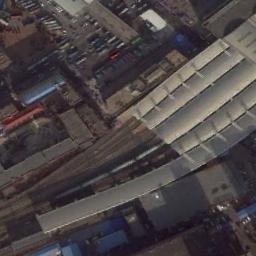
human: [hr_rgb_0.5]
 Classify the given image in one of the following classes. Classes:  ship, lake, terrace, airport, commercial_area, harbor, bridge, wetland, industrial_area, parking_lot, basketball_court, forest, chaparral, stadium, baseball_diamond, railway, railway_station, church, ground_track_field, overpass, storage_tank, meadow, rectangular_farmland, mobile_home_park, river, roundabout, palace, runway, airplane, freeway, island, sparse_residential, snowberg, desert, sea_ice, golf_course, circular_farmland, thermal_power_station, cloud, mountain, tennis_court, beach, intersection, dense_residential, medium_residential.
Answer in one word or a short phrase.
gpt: railway_station